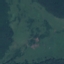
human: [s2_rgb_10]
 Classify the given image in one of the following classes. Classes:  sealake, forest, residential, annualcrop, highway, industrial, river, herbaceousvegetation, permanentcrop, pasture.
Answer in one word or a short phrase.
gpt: Pasture